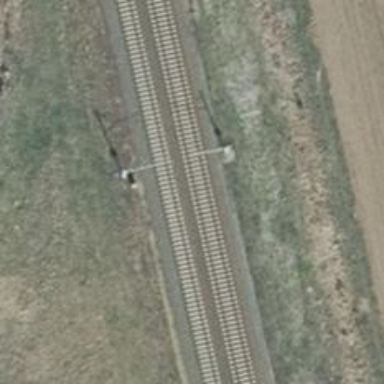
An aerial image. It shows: Milestone along the railway with catenary mast.